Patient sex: F
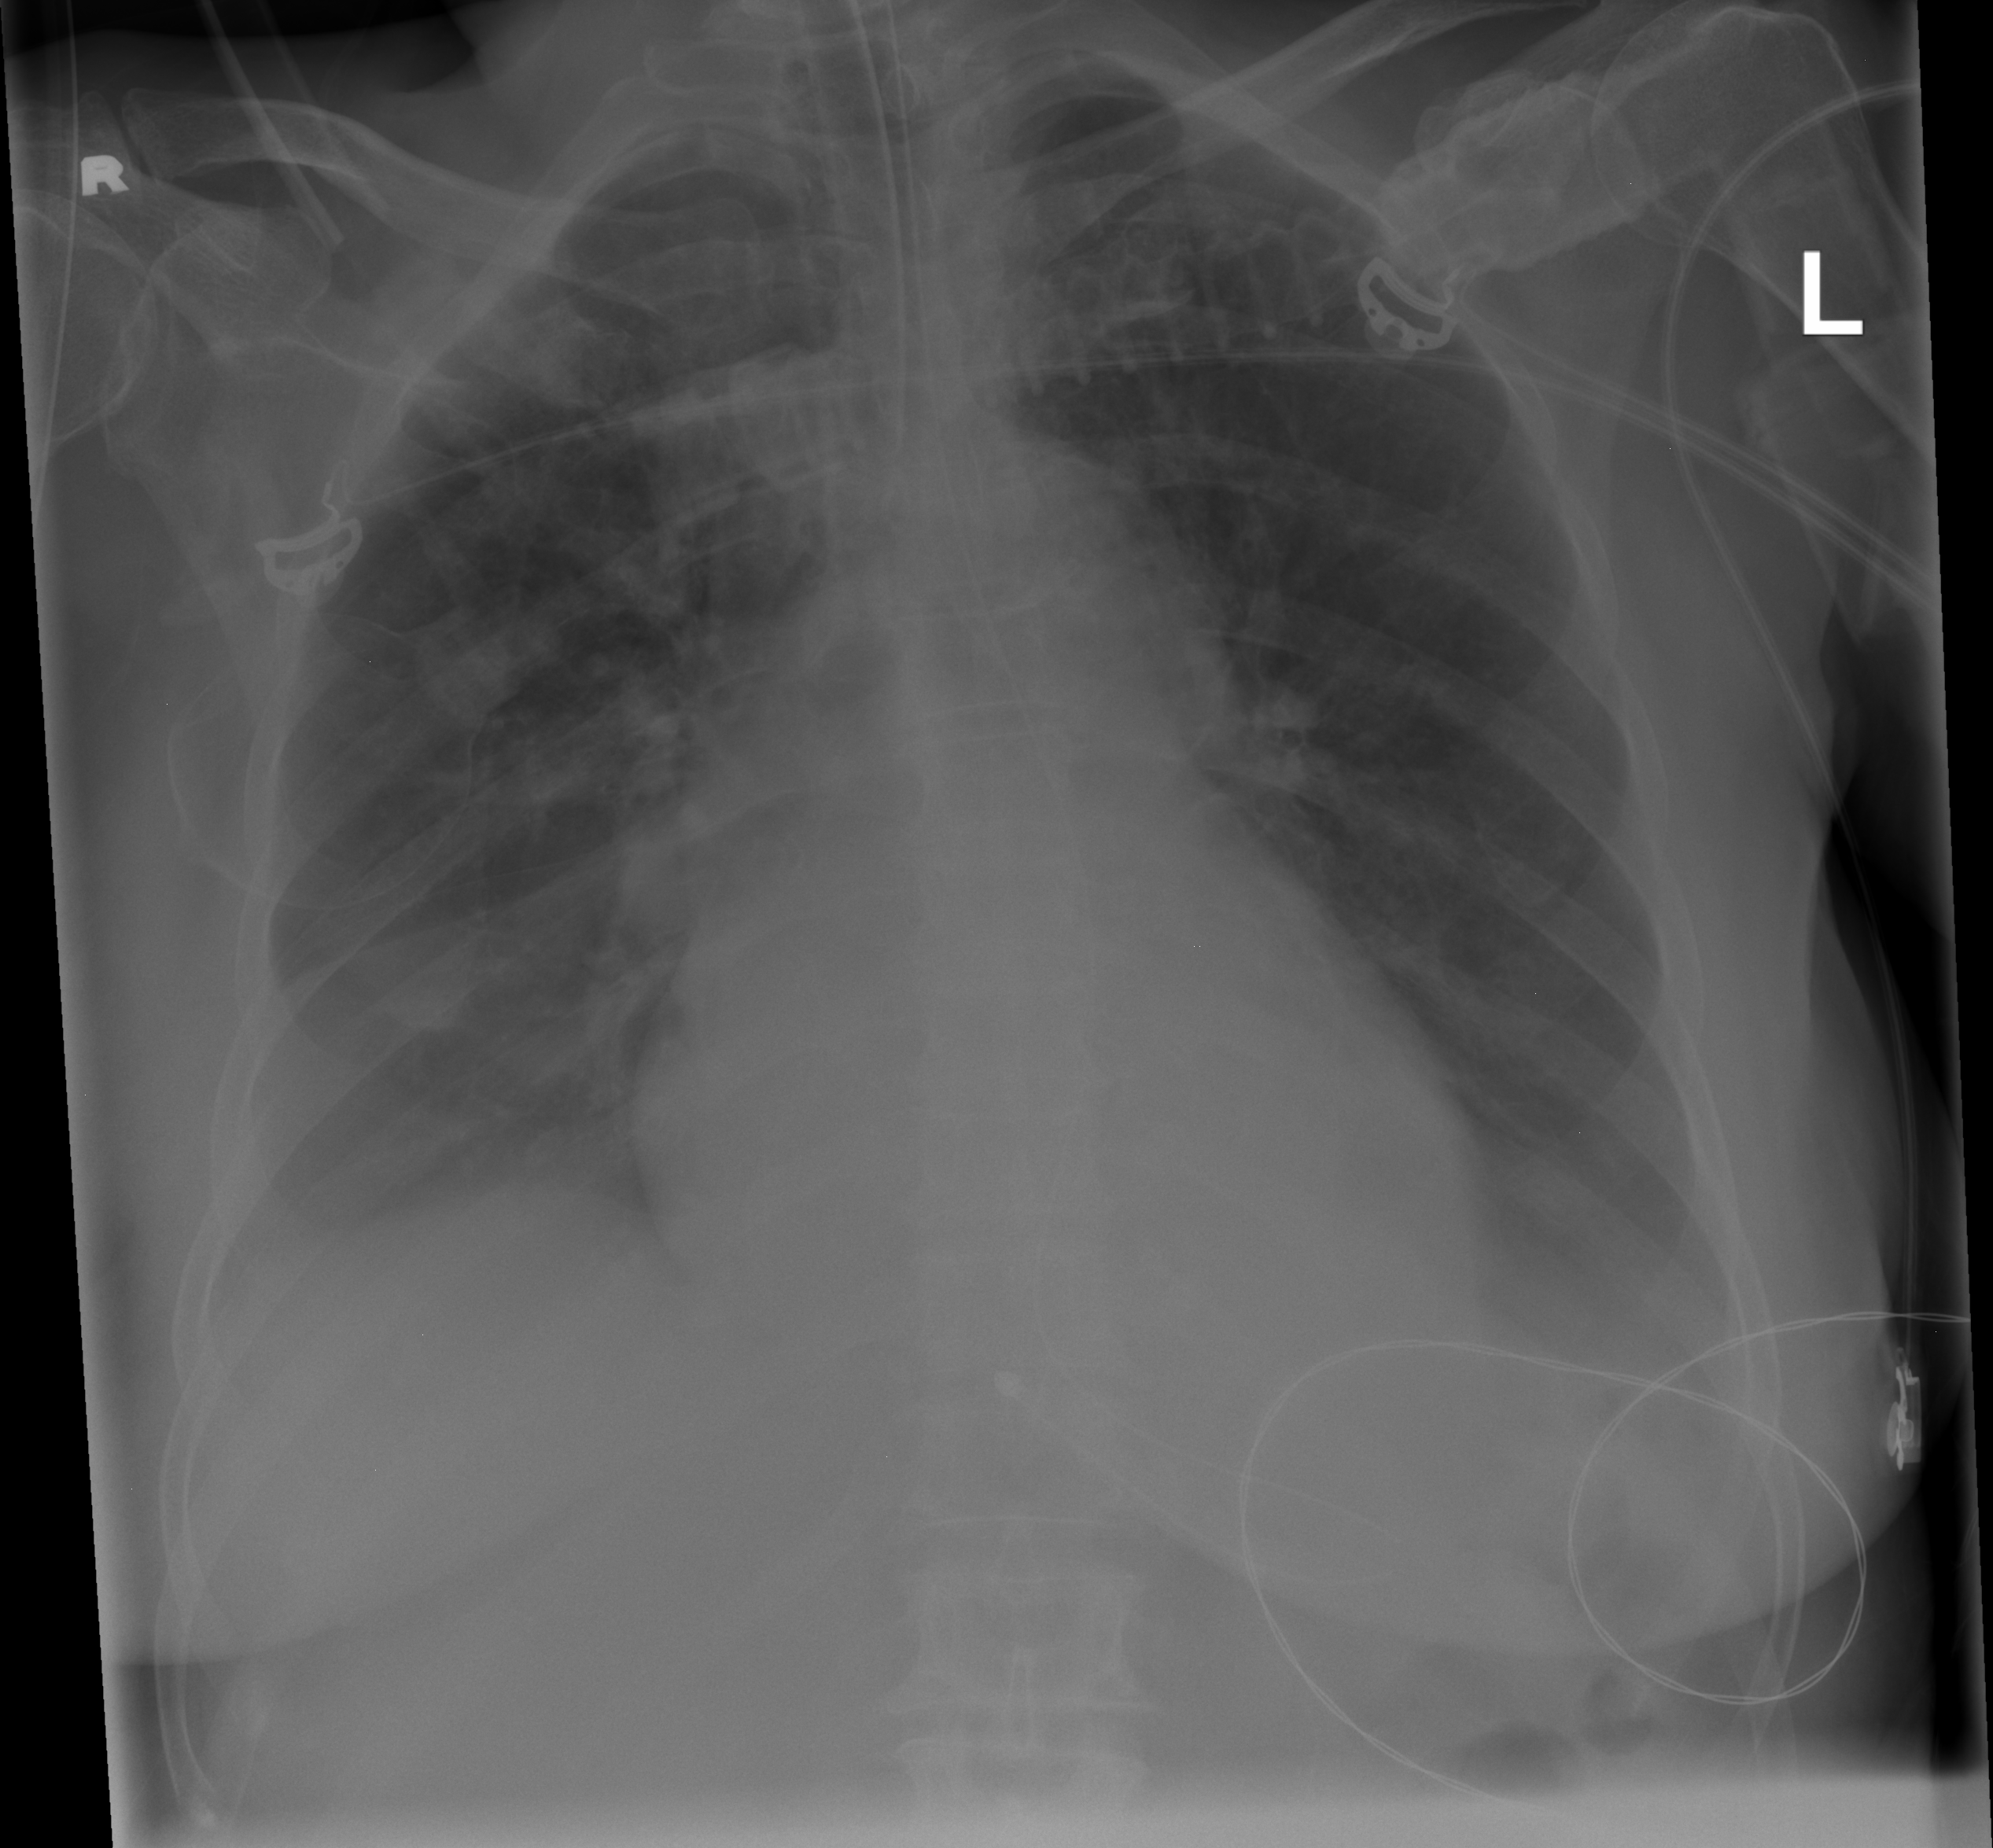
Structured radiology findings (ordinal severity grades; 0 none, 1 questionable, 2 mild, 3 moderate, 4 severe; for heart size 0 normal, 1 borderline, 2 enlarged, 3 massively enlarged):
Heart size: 0
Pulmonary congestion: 0
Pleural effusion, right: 2
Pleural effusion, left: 2
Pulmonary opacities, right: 0
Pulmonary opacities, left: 0
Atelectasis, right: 2
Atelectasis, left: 1